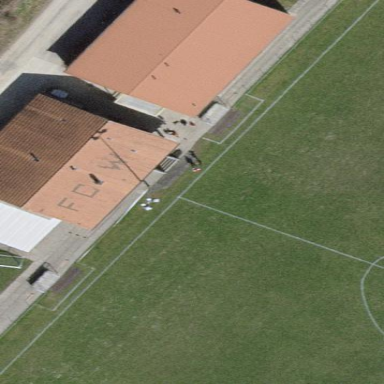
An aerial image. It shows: Pavilion near soccer field.